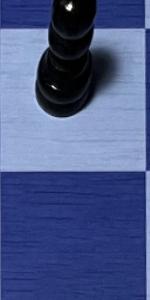
Label: Empty